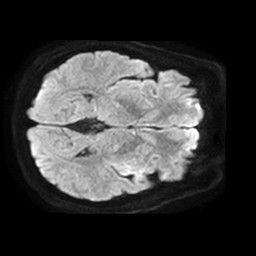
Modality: TRACE
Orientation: axial
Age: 44
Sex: female
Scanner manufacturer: philips
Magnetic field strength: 1.5 T
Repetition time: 3.525 s
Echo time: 0.06899 s